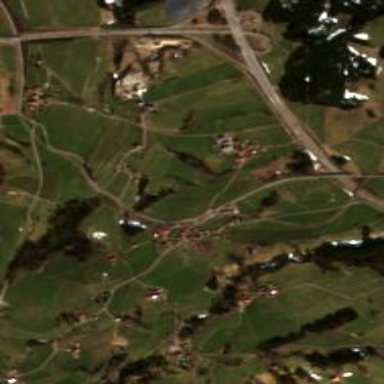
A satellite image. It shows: Small hamlet.